Question: The requirement for my screen is like having a title bar at the top middle and followed by the list view when am trying to do that am not able to do like i got state name in every list item.I want that only in the top and once. And the screen shot of it is

> '''
<?xml version="1.0" encoding="utf-8"?>
<TableLayout
xmlns:android="http://schemas.android.com/apk/res/android"
android:layout_width="fill_parent"
android:layout_height="fill_parent"
>
<TableRow>
<TextView
android:layout_height="wrap_content"
android:layout_width="fill_parent"
android:background="#000000"
android:text="Select State"
></TextView>
</TableRow>
<TableRow>
<TextView android:layout_width="wrap_content"
android:layout_height="fill_parent"
android:id="@+id/label"
android:textSize="30px"></TextView>
</TableRow>
</TableLayout>
'''
I have tried many ways this is my present layout
and my java code is
'''
import android.app.ListActivity;
import android.content.Intent;
import android.os.Bundle;
import android.view.View;
import android.widget.ArrayAdapter;
import android.widget.ListView;
import android.widget.Toast;
public class new21 extends ListActivity {
/** Called when the activity is first created. */
public void onCreate(Bundle icicle) {
super.onCreate(icicle);
// Create an array of Strings, that will be put to our ListActivity
String[] names = new String[] { "Andhra Pradesh", "Kerala","Tamilnadu","Karnataka" };
// Use your own layout and point the adapter to the UI elements which
// contains the label
this.setListAdapter(new ArrayAdapter<String>(this, R.layout.new21,
R.id.label, names));
}
@Override
protected void onListItemClick(ListView l, View v, int position, long id) {
super.onListItemClick(l, v, position, id);
// Get the item that was clicked
Object o = this.getListAdapter().getItem(position);
String keyword = o.toString();
if(keyword.equals("Andhra Pradesh"))
{
Intent ima45=new Intent(new21.this,new31.class);
startActivity(ima45);
}
Toast.makeText(this, "You selected: " + keyword, Toast.LENGTH_LONG)
.show();
}
}
'''
Can any one help me.
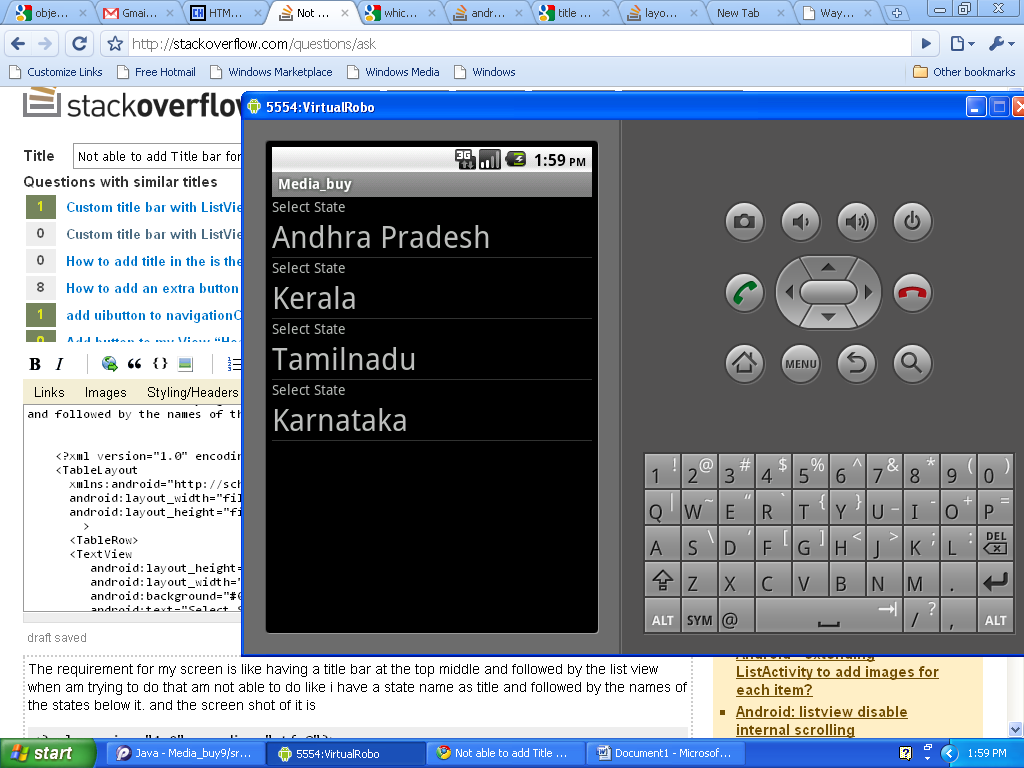
Answer: You can addHeader to the ListView like this,
'''
View header = getLayoutInflater().inflate(R.layout.header, null);
ListView listView = getListView();
listView.addHeaderView(header);
setListAdapter(new ArrayAdapter<String>(this,
android.R.layout.simple_list_item_single_choice, names));
'''
Where 'R.layout.header' is the layout that contains a 'TextView' with text '"Select State"'
'''
public class ListViewProblemActivity extends ListActivity {
ListView listView;
public void onCreate(Bundle icicle) {
super.onCreate(icicle);
// Create an array of Strings, that will be put to our ListActivity
String[] names = new String[] { "Andhra Pradesh", "Kerala","Tamilnadu","Karnataka" };
// Use your own layout and point the adapter to the UI elements which
// contains the label
TextView tv = new TextView(getApplicationContext());
tv.setText("Select State");
listView = getListView();
listView.addHeaderView(tv);
this.setListAdapter(new ArrayAdapter<String>(this,android.R.layout.simple_expandable_list_item_1,names));
}
@Override
protected void onListItemClick(ListView l, View v, int position, long id) {
super.onListItemClick(l, v, position, id);
// Get the item that was clicked
if(position != 0){
System.out.println(position - 1);
Object o = this.getListAdapter().getItem(position - 1);
String keyword = o.toString();
Toast.makeText(this, "You selected: " + keyword, Toast.LENGTH_LONG)
.show();
}
}
}
'''